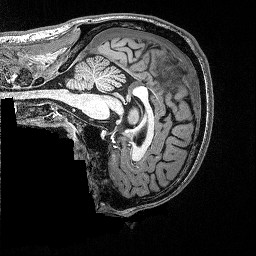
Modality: T1w
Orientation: sagittal
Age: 41
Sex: male
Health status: ill
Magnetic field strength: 3 T
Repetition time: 2.53 s
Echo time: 0.00331 s